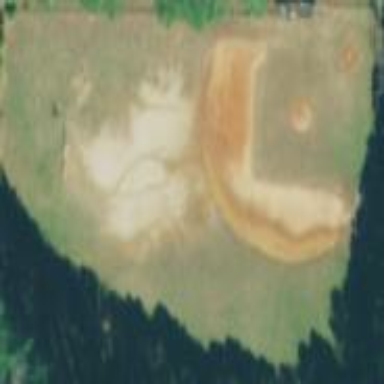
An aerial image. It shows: Baseball pitch for leisure and sports activities.